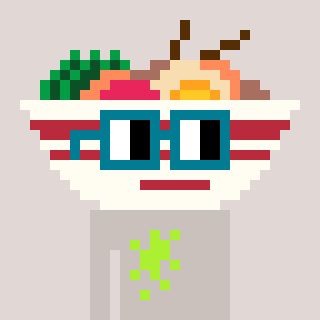
a pixel art character with square dark green glasses, a noodles-shaped head and a foggrey-colored body on a warm background